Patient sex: M
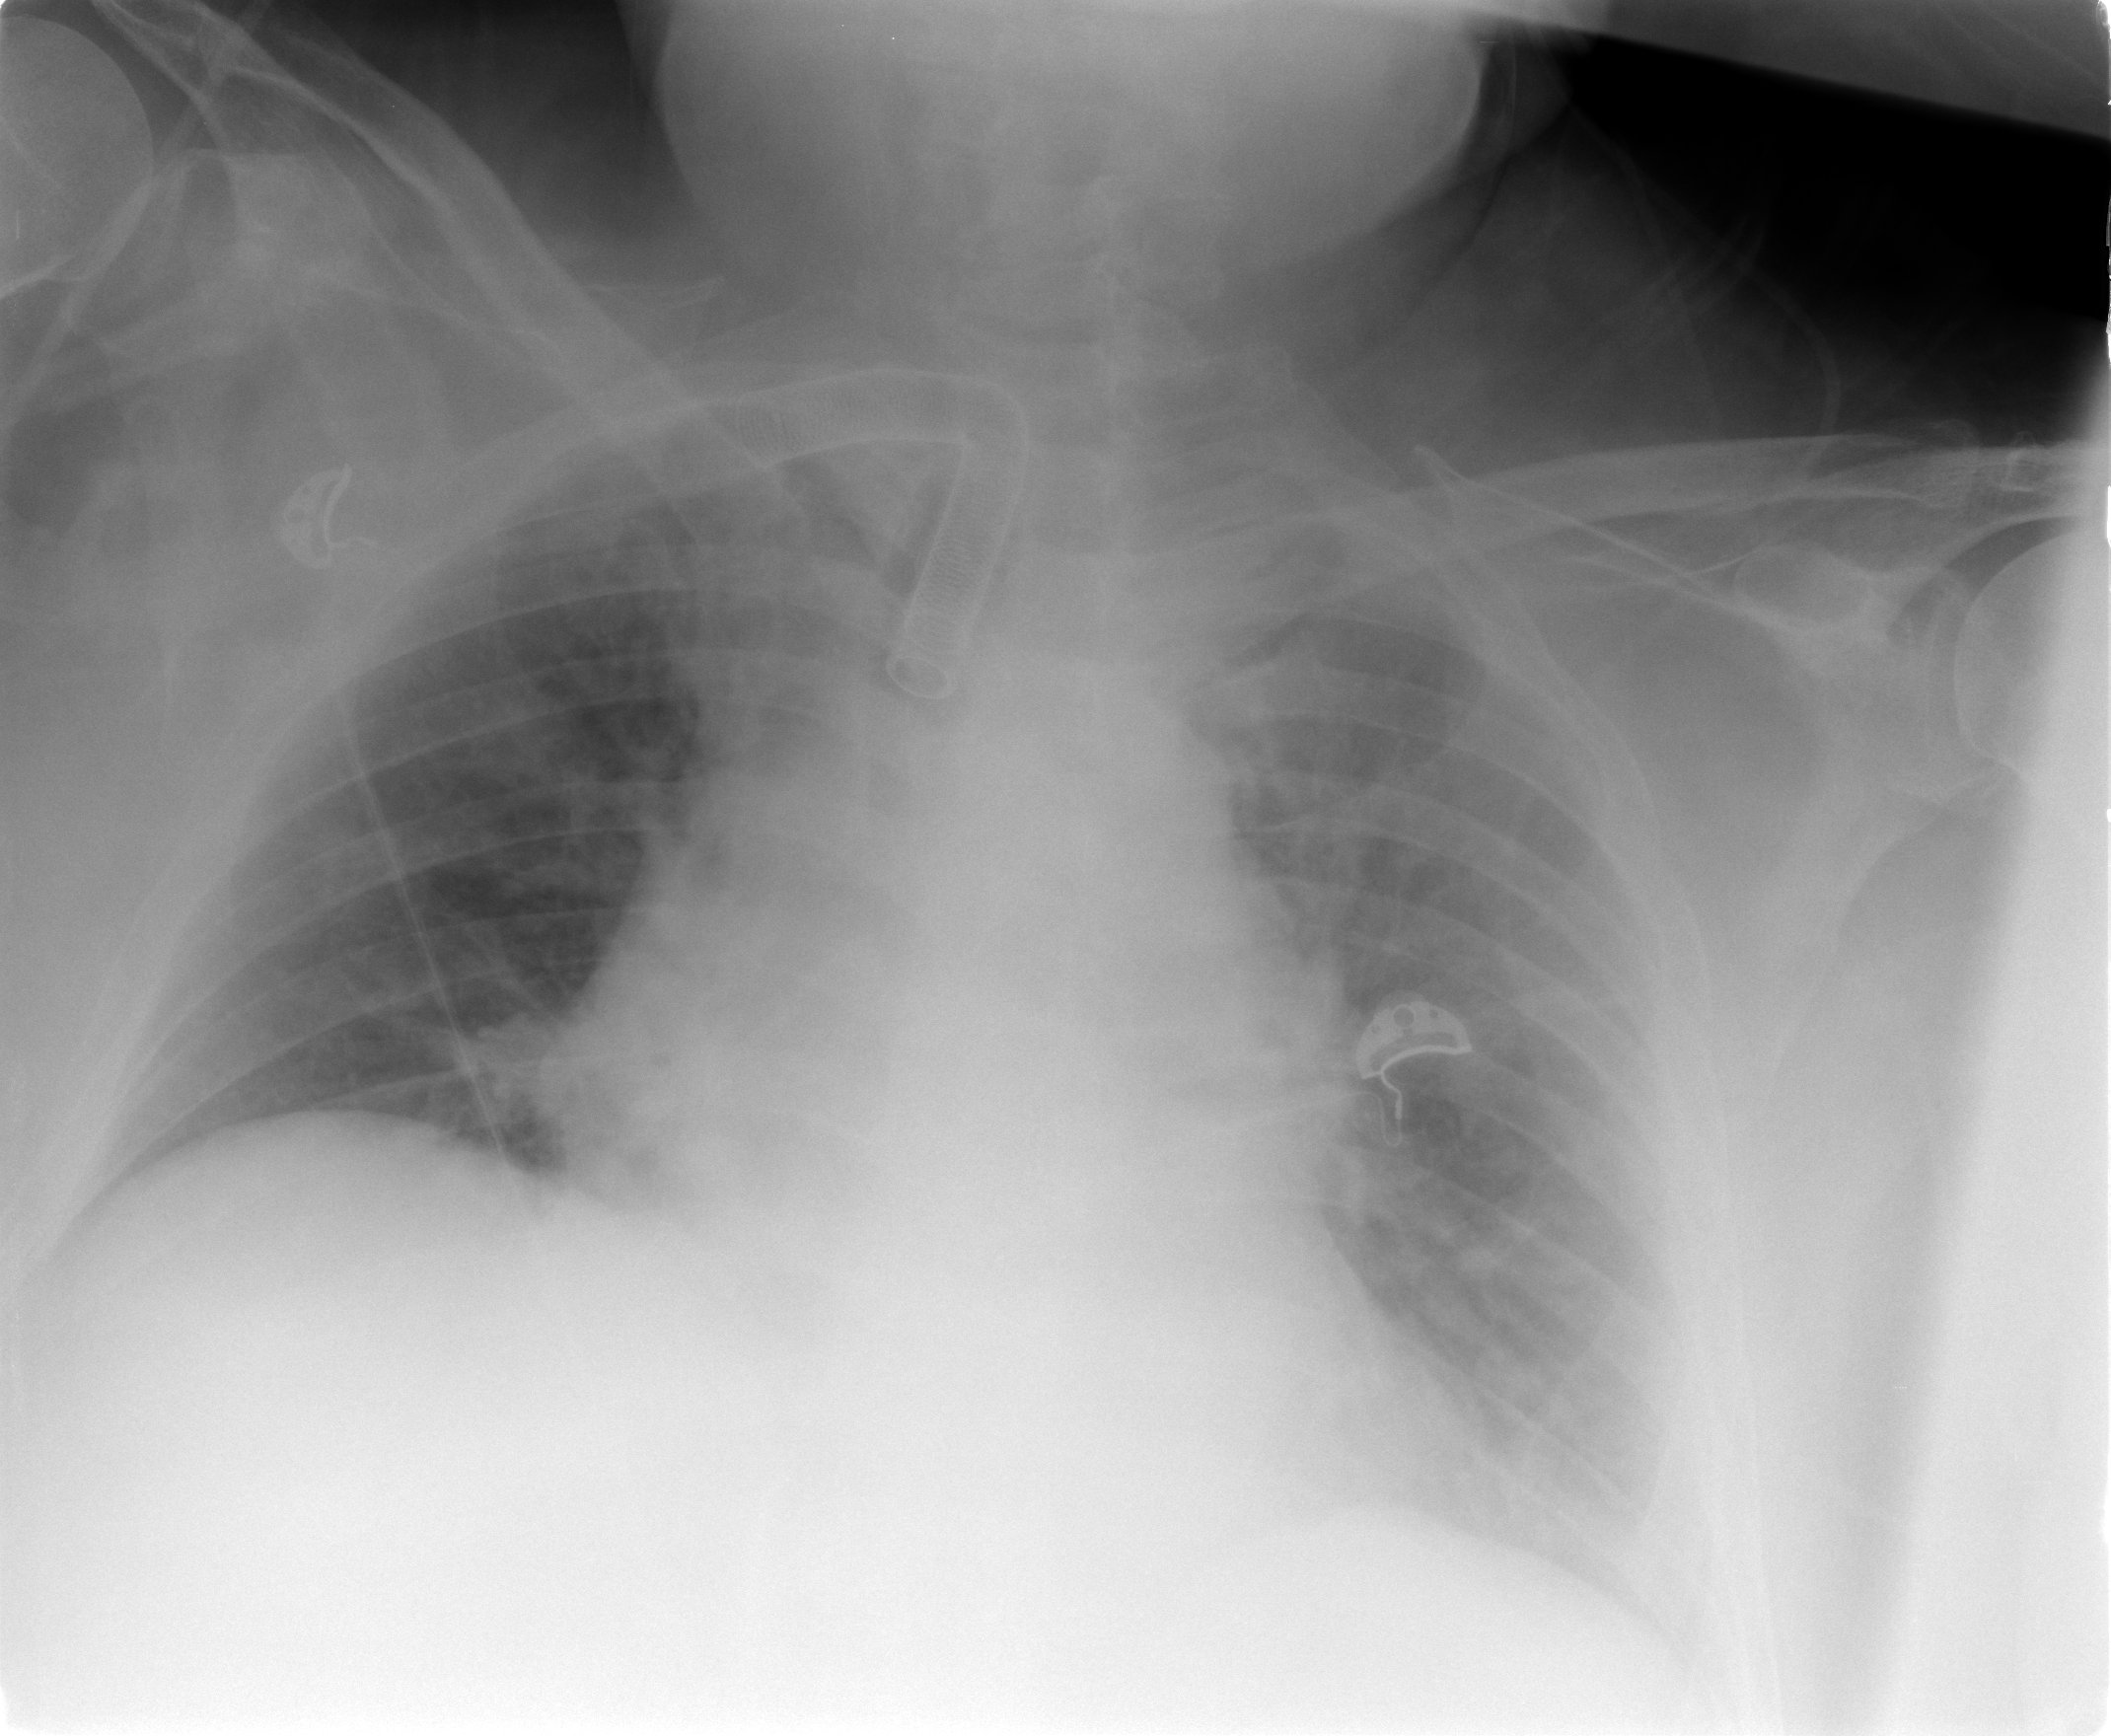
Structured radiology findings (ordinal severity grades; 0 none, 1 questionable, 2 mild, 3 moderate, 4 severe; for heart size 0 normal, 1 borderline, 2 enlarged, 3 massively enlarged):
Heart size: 2
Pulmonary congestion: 2
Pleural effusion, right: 0
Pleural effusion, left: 2
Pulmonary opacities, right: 2
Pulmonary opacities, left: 2
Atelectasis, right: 2
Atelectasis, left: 2